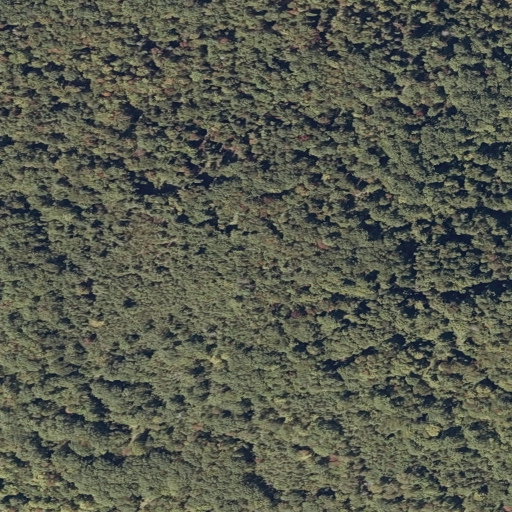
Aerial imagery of mountain in Maine named Pinnacle containing mixed forest, deciduous forest, evergreen forest, and shrub